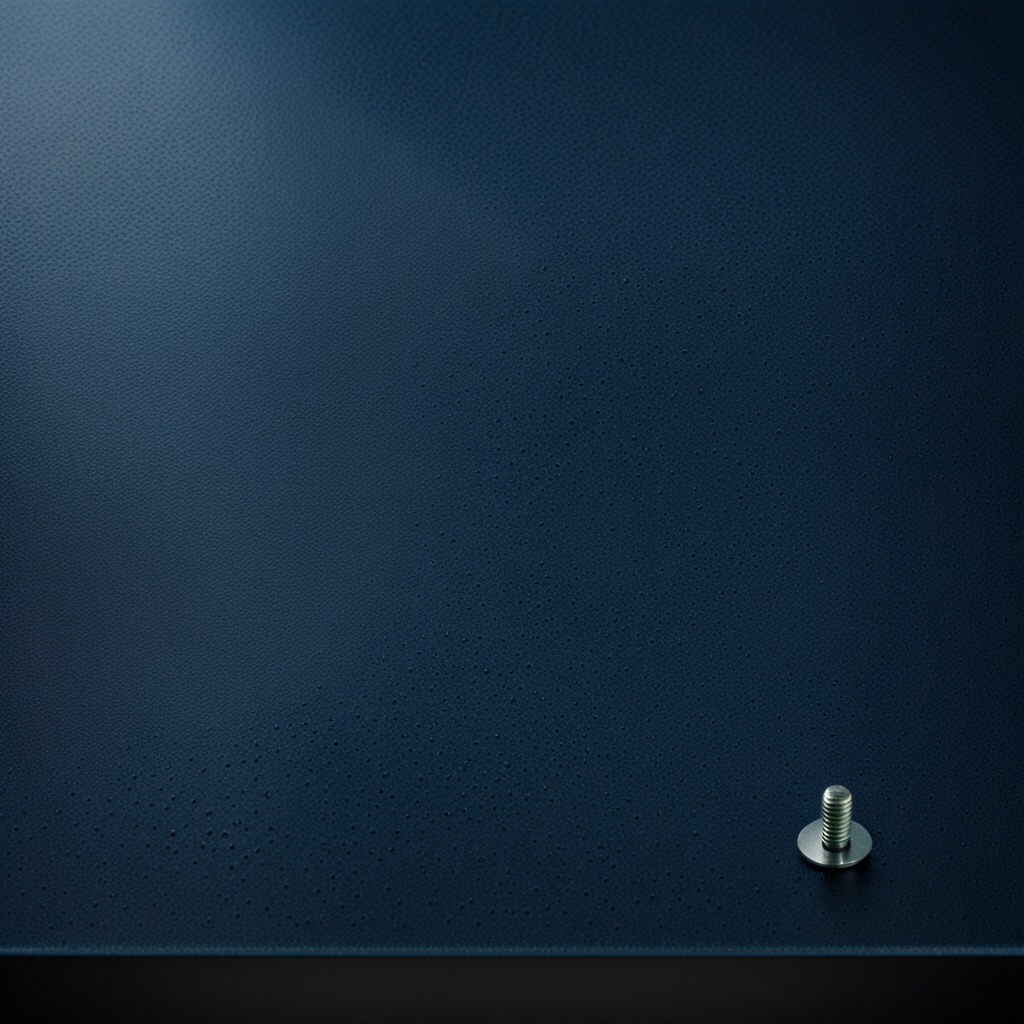
A metal screw lies on a clean granite tabletop covered with a blue rubber mat inside a workshop at night dim ambient light soft shadows worn but beneath the mat